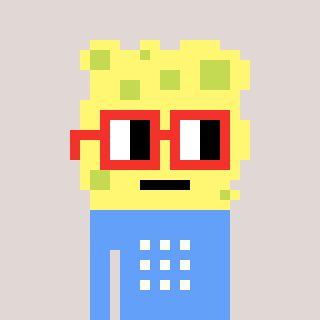
a pixel art character with square red glasses, a sponge-shaped head and a blue-colored body on a warm background